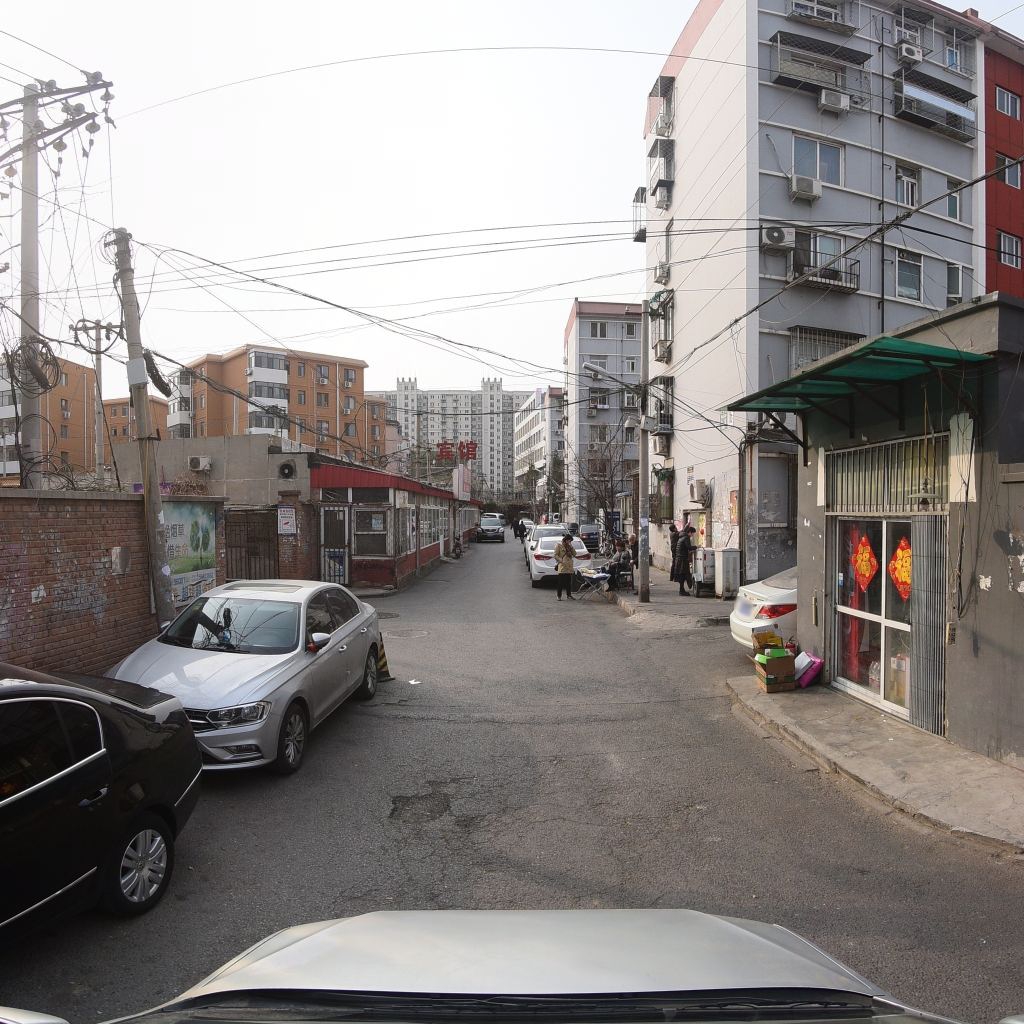
Region: Fengtai
Road damage annotations: manhole cover, alligator crack, manhole cover, transverse crack, transverse crack, pothole